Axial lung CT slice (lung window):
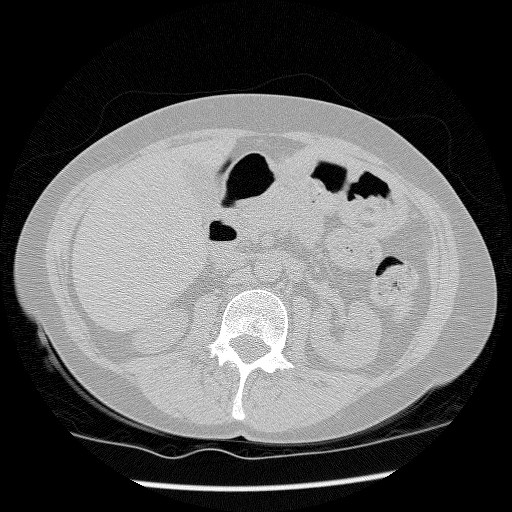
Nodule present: no